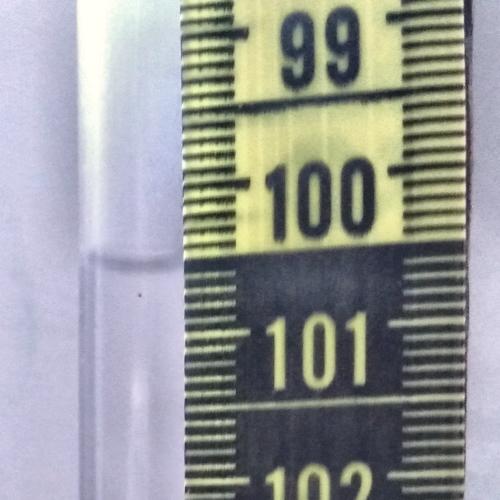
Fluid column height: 100.6 cm